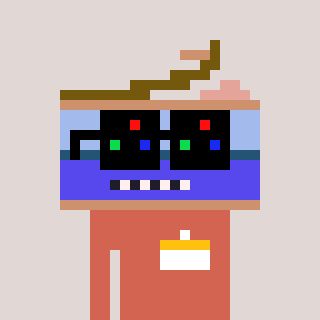
a pixel art character with square black sunglasses, a canned ham-shaped head and a peachy-colored body on a warm background